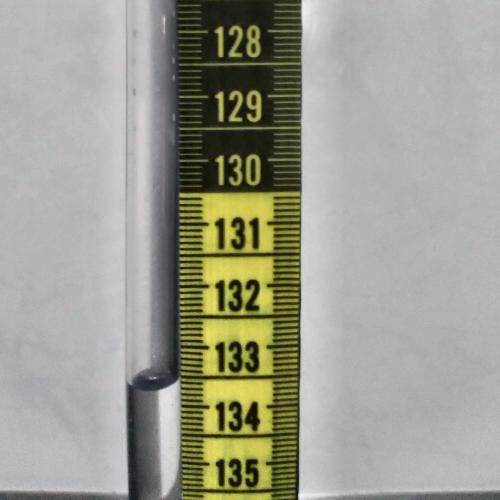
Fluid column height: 133.5 cm